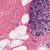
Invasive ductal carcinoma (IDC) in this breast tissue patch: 0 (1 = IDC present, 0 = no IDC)